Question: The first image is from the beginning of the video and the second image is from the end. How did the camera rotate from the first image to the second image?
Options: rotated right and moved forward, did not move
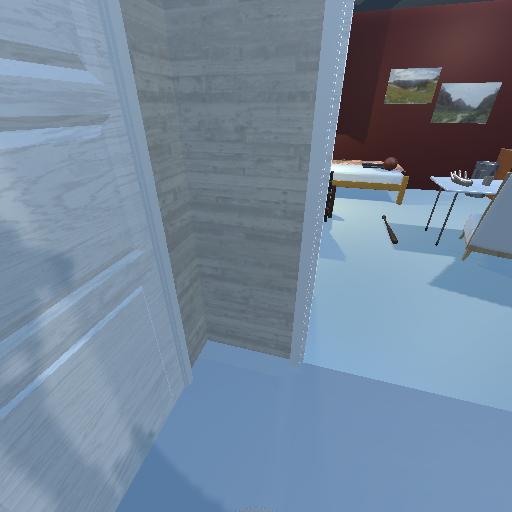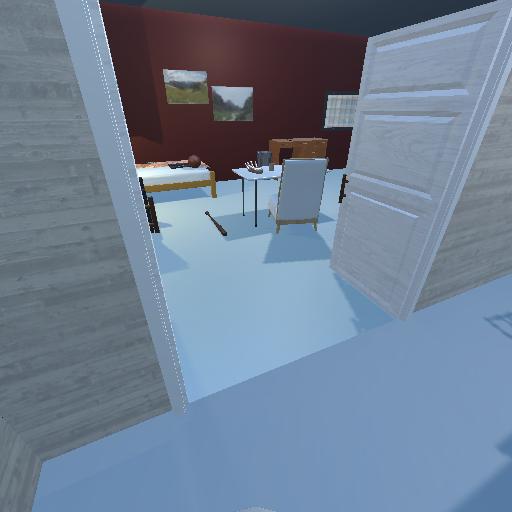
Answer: rotated right and moved forward